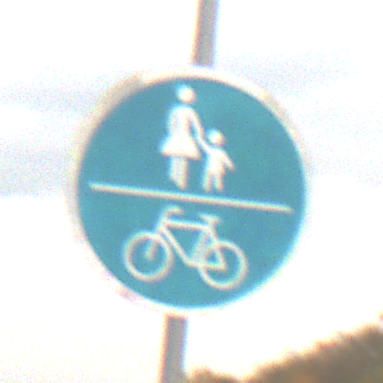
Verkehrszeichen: GemeinsamerGehUndRadweg
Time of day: MorningAfternoon
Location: Outdoor (Nature)
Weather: Overcast
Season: NotSpecified
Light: Natural